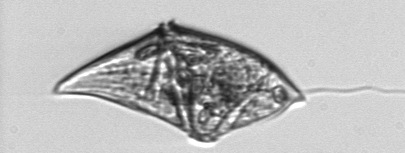
Label: Gyrodinium